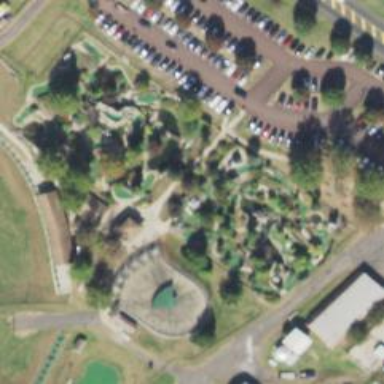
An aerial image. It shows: Miniature golf leisure land.